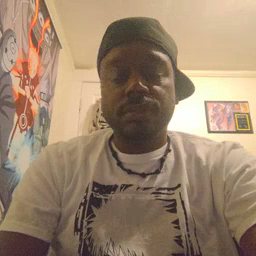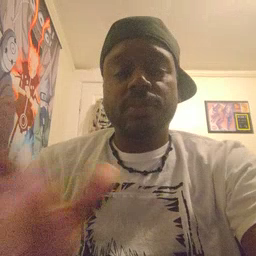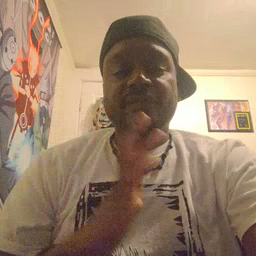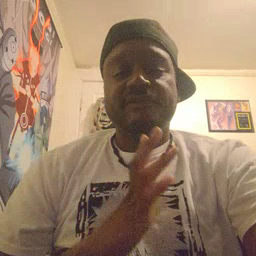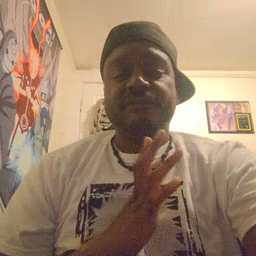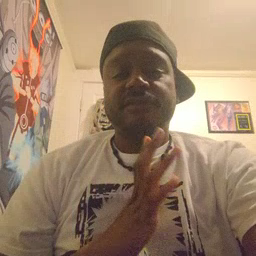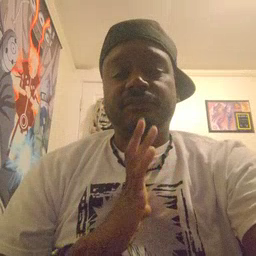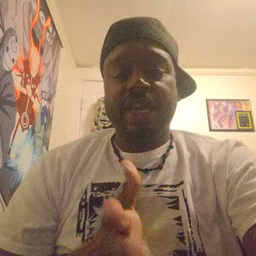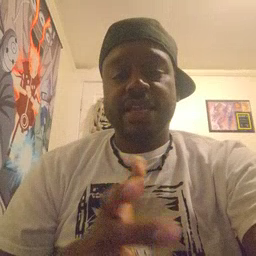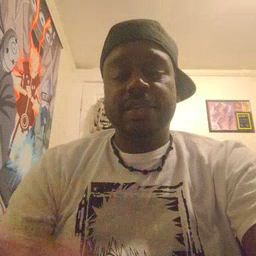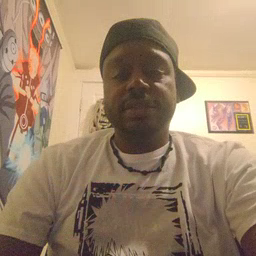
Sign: fine